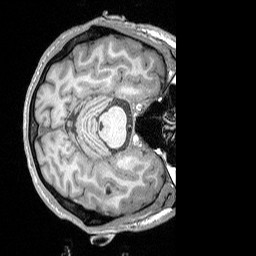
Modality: T1w
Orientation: axial
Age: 33
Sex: male
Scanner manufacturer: siemens
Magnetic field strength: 3 T
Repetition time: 1.9 s
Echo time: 0.00252 s